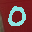
Label: 0